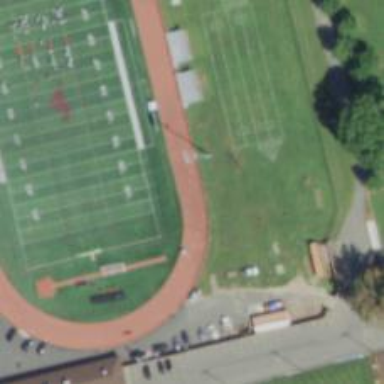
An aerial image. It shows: Athletics track located on leisure land.